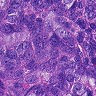
Metastatic tissue present: yes